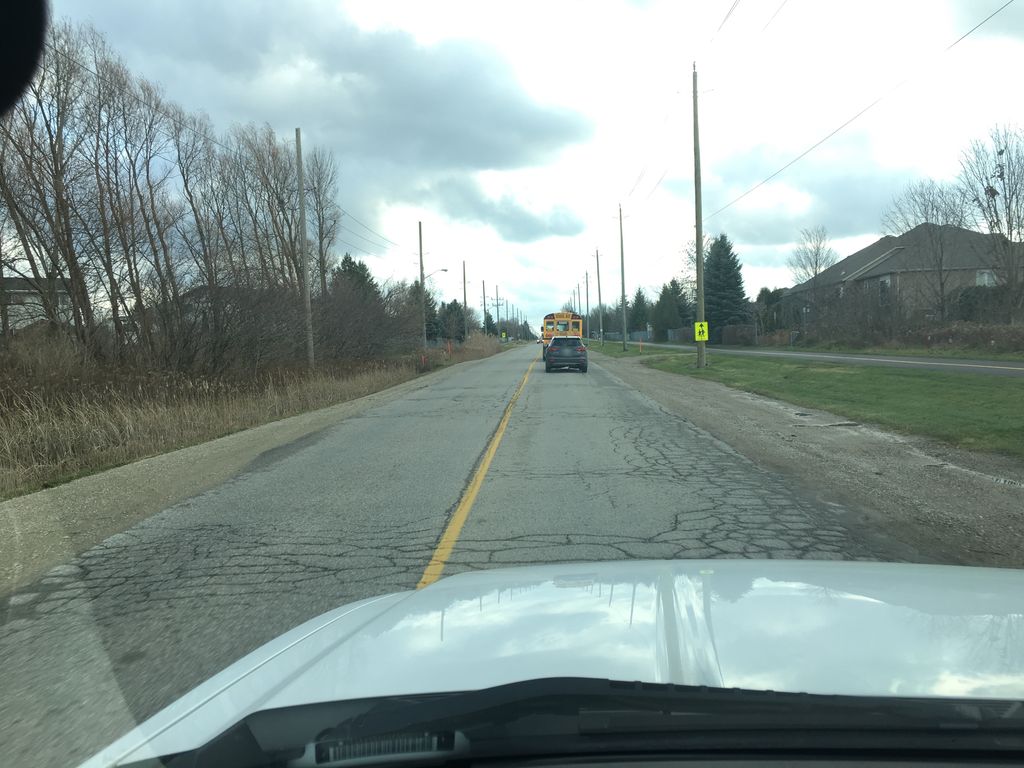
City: kitchener-waterloo